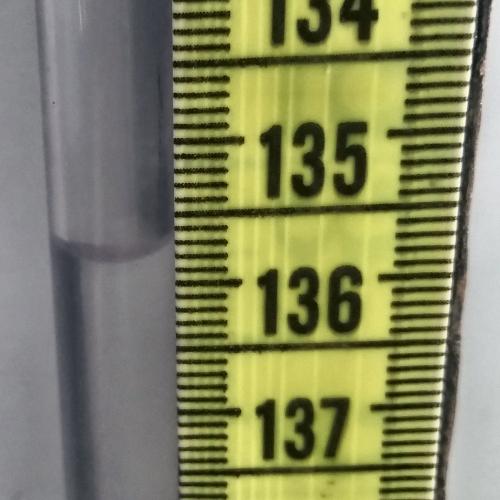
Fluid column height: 135.7 cm